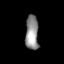
Tissue: lung
Cell type: Epithelial cells
Senescence score: 0.1767
Nuclear area (px): 442
Mean DAPI intensity: 143.208